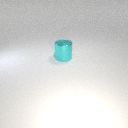
large cyan metal cylinder